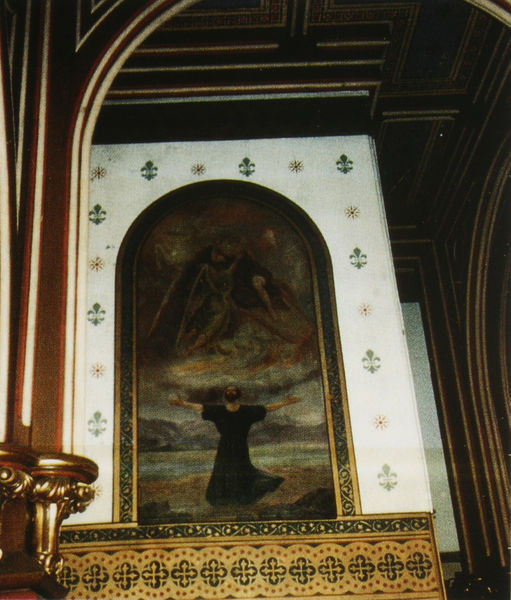
Titel: Seitenschiff
Standort: New York
Institution: Church of the Pilgrims, Brooklyn
Schlagwörter: berg, gemälde, gott, himmel, mann, meer, wasser, weiß, wolken, fluss, grün, landschaft, ufer, blumen, braun, frau, holz, kleid, pfeiler, raum, schwarz, säule, säulen, tür, rot, malerei, muster, ornament, bart, hemd, wand, architektur, arm, arme, barock, mensch, rahmen, bild, erde, kirche, sonne, gewand, gold, stoff, decke, person, theater, engel, düster, bogen, fahne, berge, gebirge, rundbogen, tapete, dekor, verzierung, halle, foto, fotografie, photographie, bögen, eingang, gewölbe, vergoldet, glaube, kloster, religion, sterne, fliesen, knien, kugel, ausgebreitet, beten, altar, kapitelle, photo, fries, jesus, ekstase, flehen, knieend, kirchenraum, treppenhaus, mönch, franziskus, erscheinung, heiliger, fresko, museum, zierde, bild im bild, lilien, jünger, privat, anbetung, sakral, ikone, auferstehung, altarbild, sakralraum, apostel, mose, gewnad, seitenaltar, verklärung, knieender, täfelung, offenbahrung, schlechtes foto, tanzt